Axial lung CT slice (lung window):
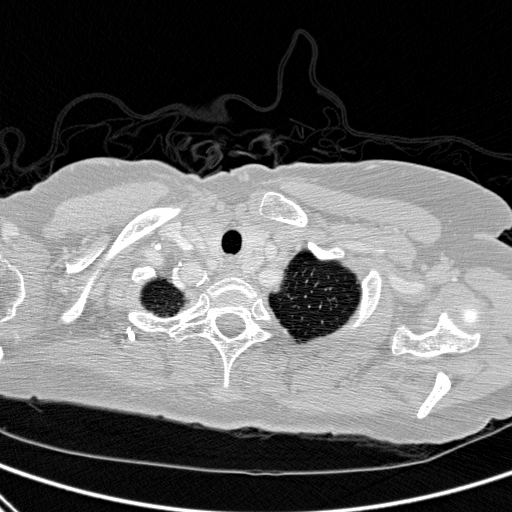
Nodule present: no